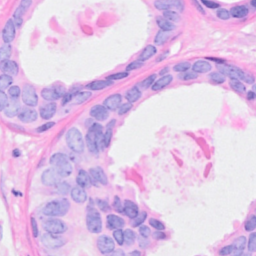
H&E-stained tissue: Breast